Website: macys
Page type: gifting
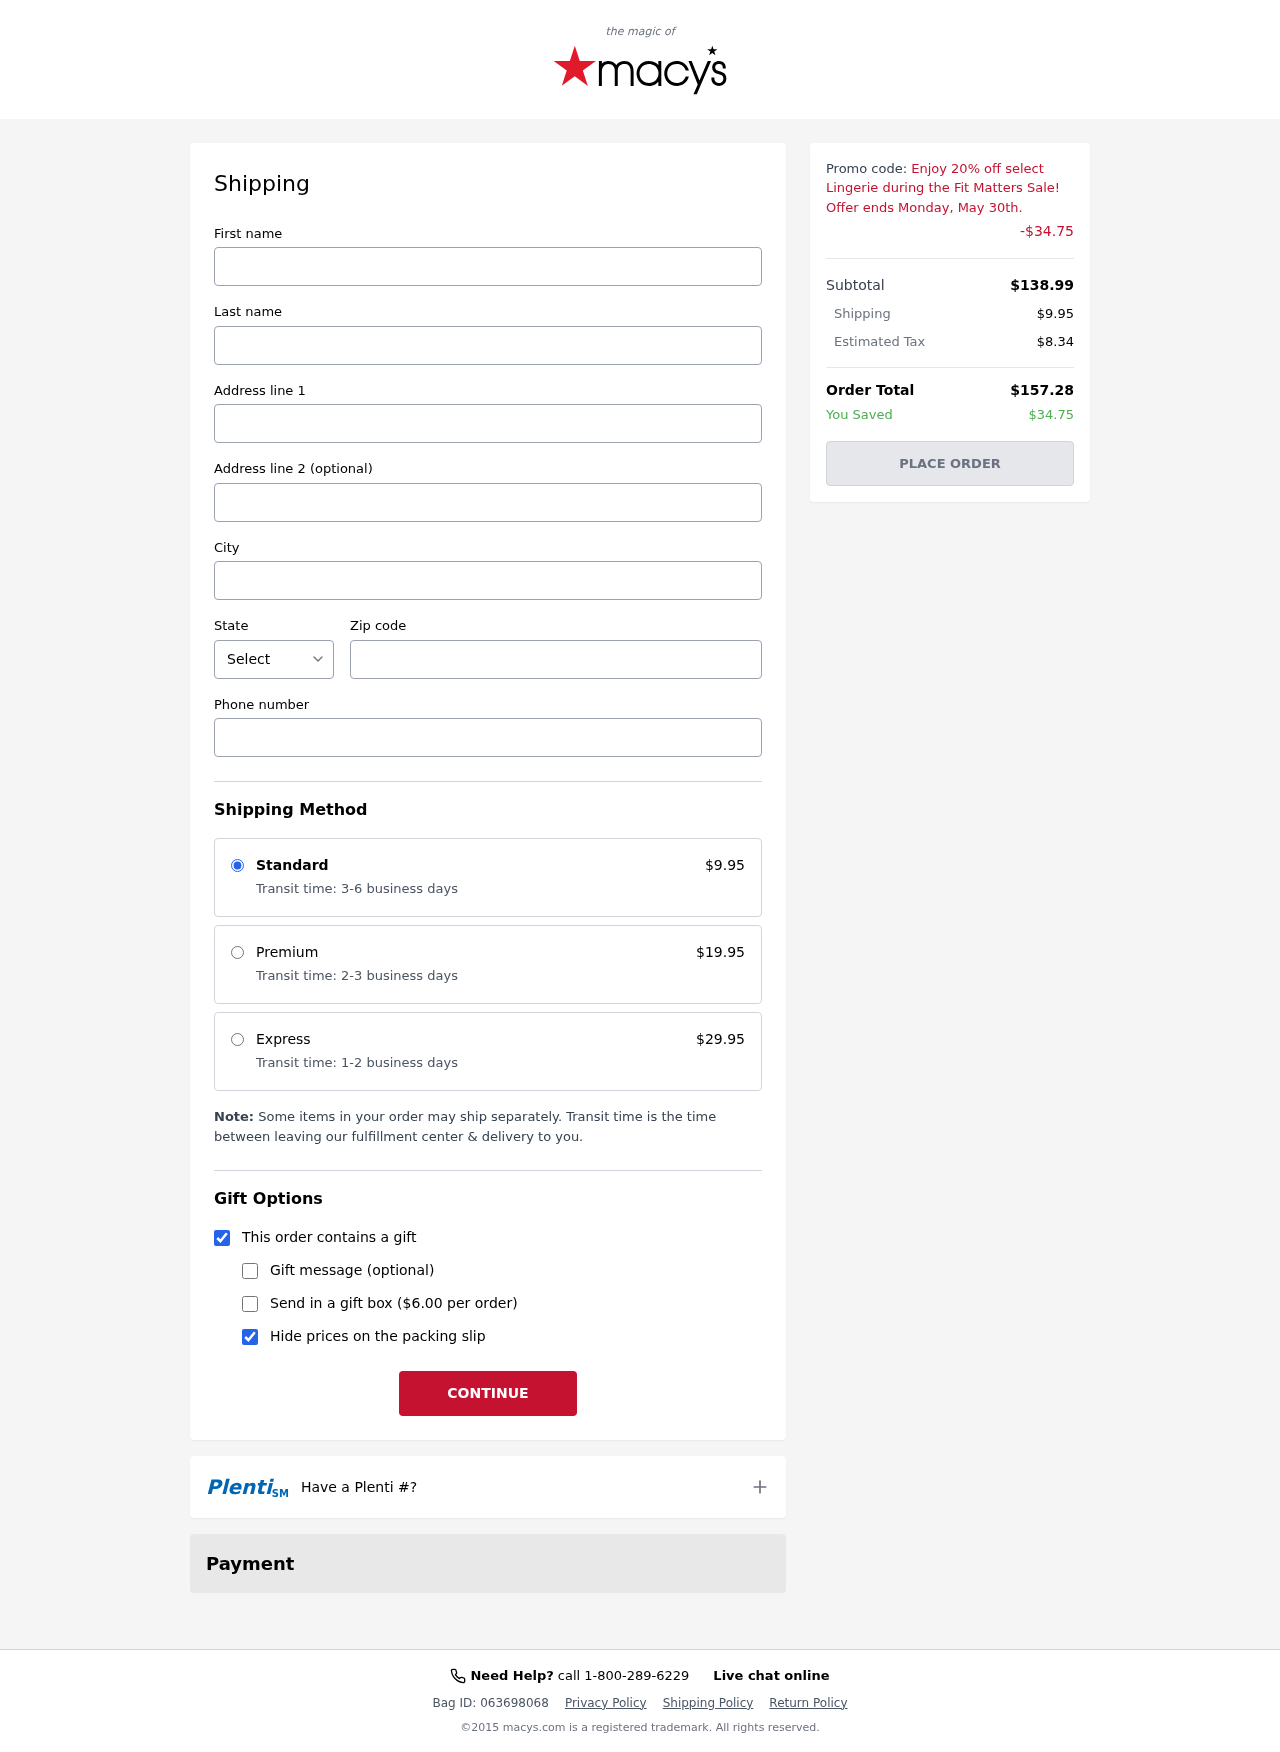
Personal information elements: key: PII_CITY
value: Port Coletown
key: PII_FIRSTNAME
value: David
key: PII_LASTNAME
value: Cunningham
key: PII_PHONE
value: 3143500570
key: PII_POSTCODE
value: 46947
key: PII_STATE_ABBR
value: CT
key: PII_STREET
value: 700 Jones Plains
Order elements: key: ORDER_SHIPPING_COST
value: $9.95
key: ORDER_DISCOUNT
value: -$34.75
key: ORDER_SUBTOTAL
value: $138.99
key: ORDER_TAX
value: $8.34
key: ORDER_TOTAL
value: $157.28
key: ORDER_SAVINGS
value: $34.75